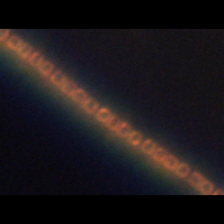
Taxon: Skeletonema
Group: Diatoms